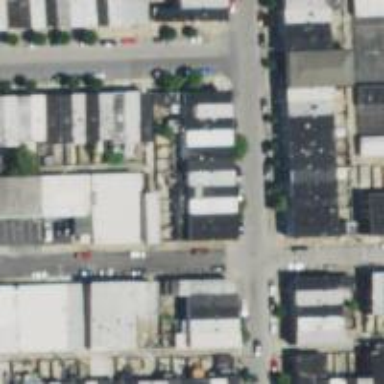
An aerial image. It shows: Alley classified as service road.